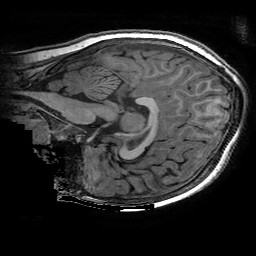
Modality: T1w
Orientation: sagittal
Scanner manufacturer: ge
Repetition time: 0.008096 s
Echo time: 0.00318 s